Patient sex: M
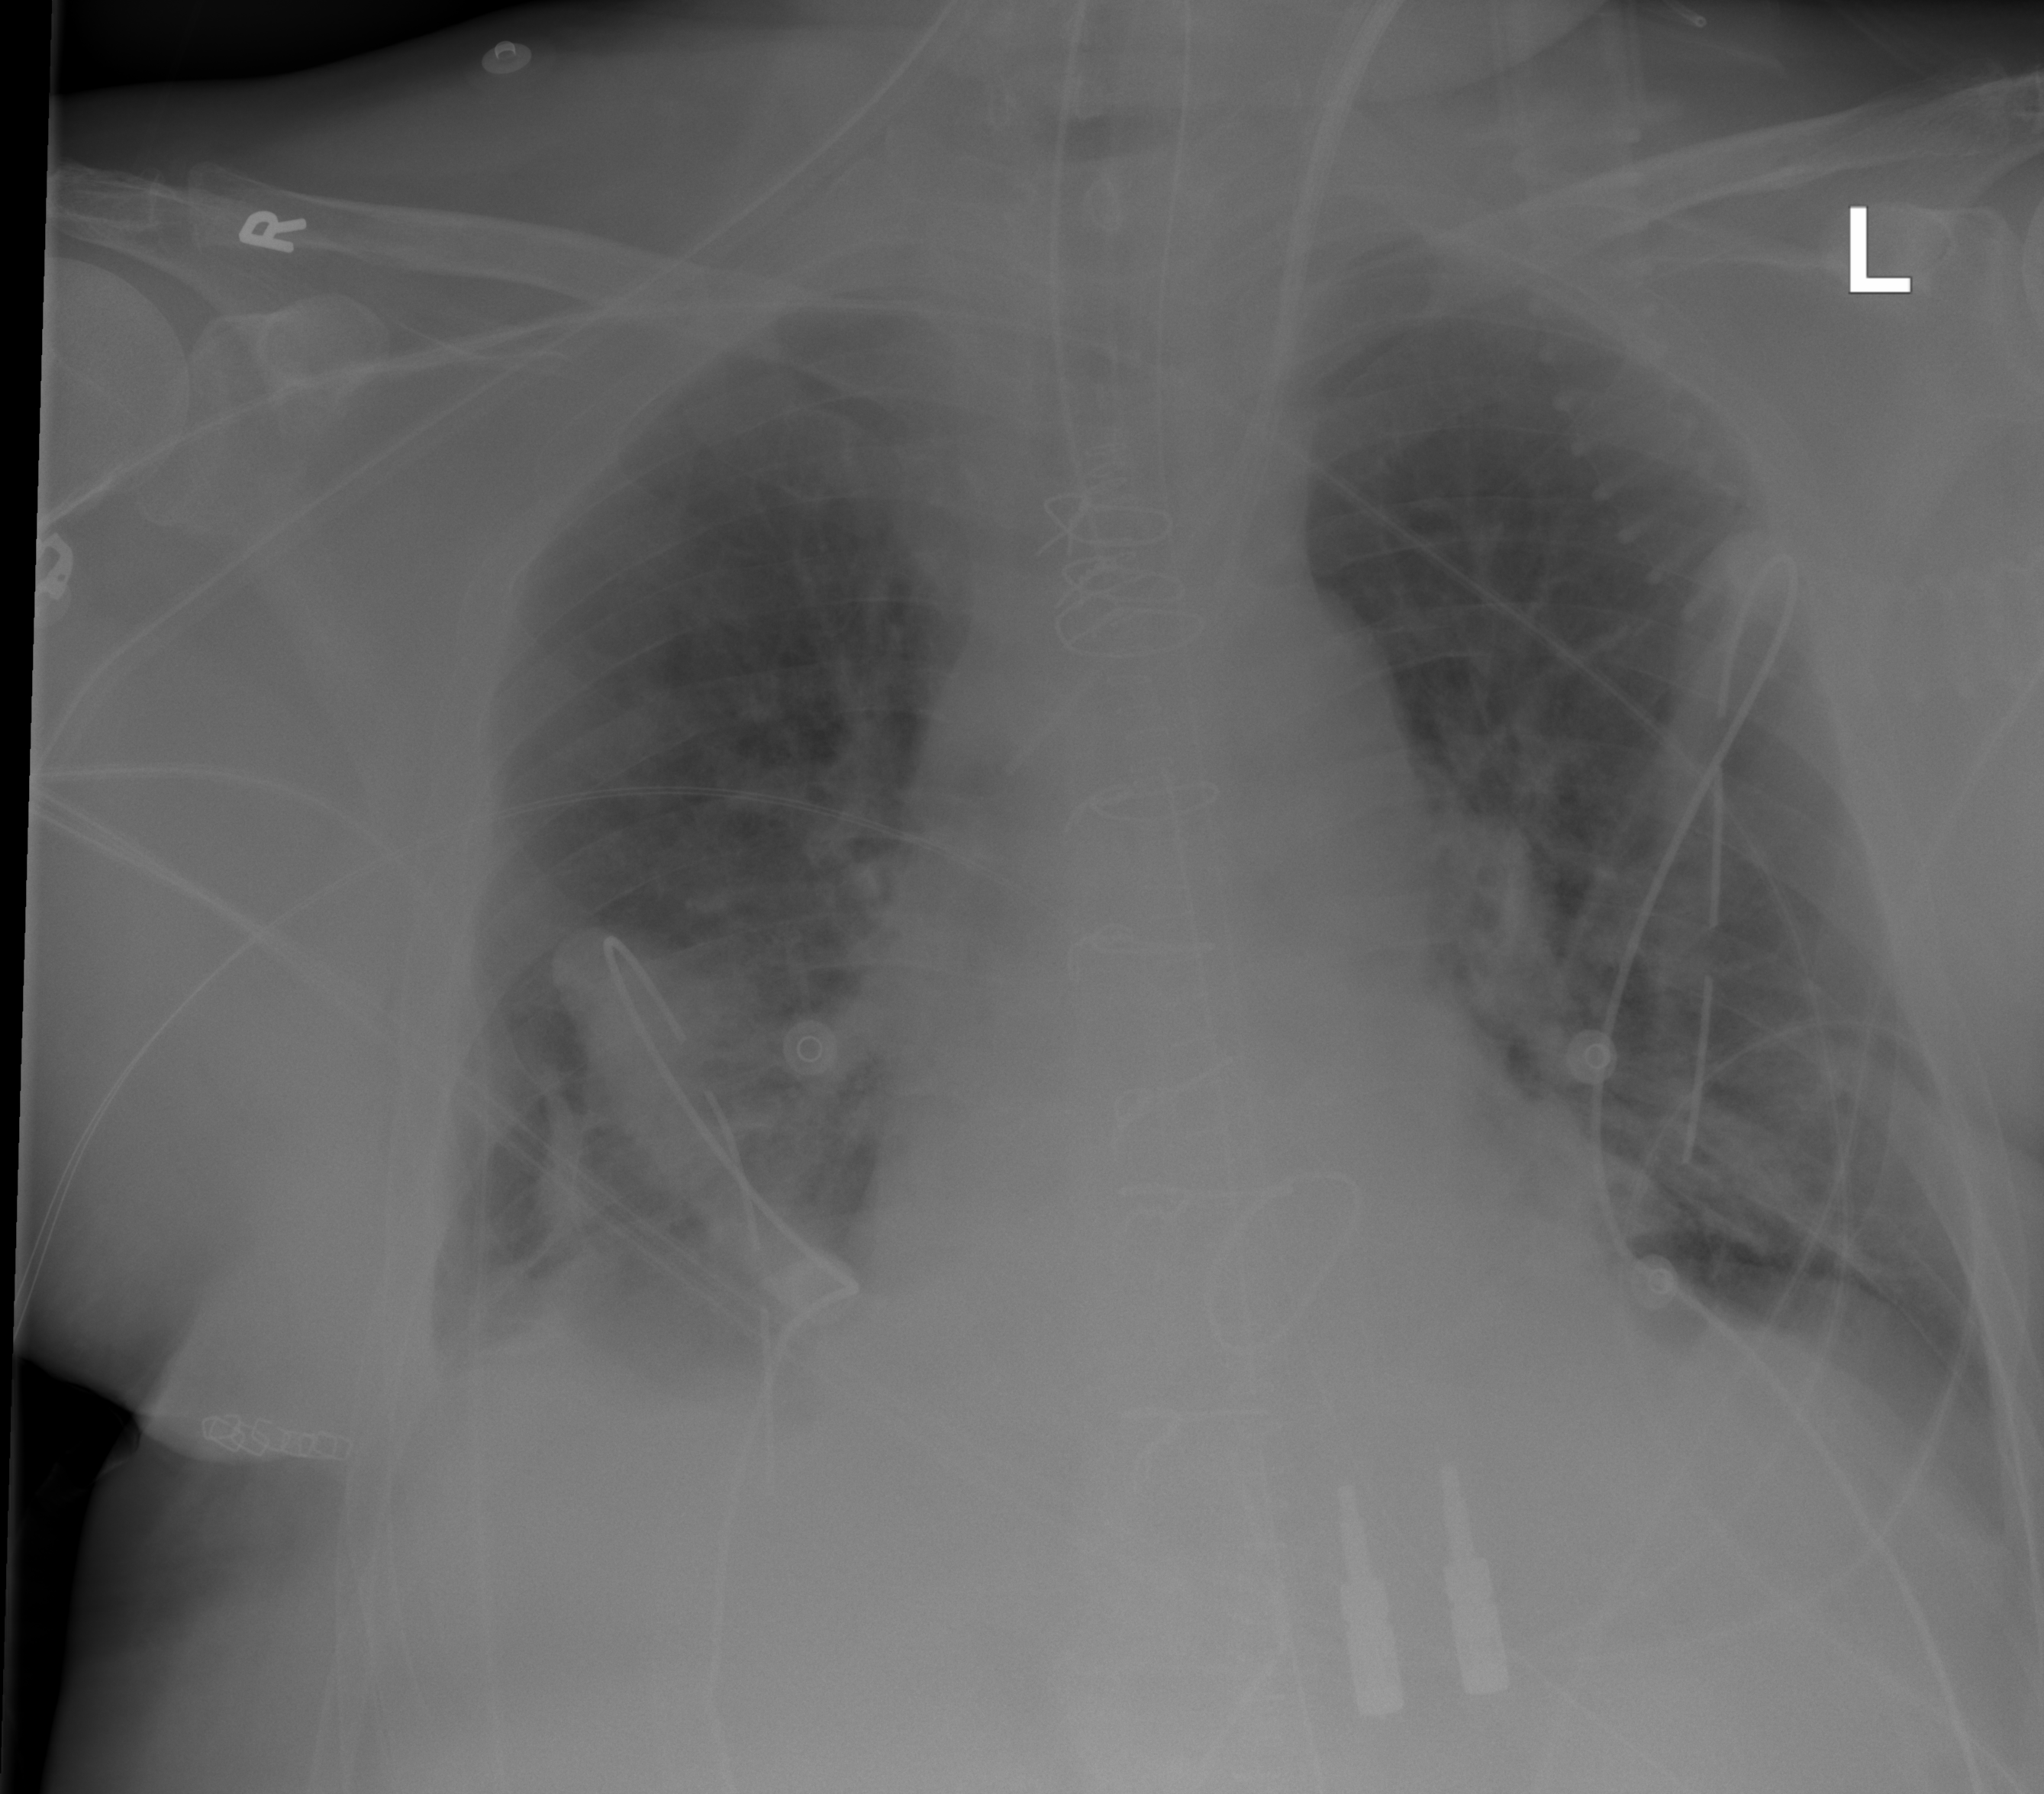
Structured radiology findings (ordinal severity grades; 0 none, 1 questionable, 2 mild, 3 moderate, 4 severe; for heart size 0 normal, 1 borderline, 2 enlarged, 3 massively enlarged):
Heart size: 1
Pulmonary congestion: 2
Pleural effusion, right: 2
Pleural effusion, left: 2
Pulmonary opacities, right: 1
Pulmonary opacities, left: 0
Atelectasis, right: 2
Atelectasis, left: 2